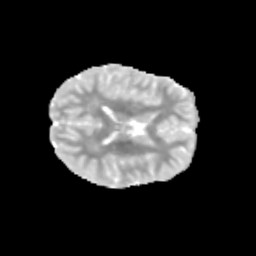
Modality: MD
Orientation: axial
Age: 11
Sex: female
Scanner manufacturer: siemens
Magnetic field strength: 3 T
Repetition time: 3.8 s
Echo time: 0.07 s